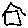
Label: house